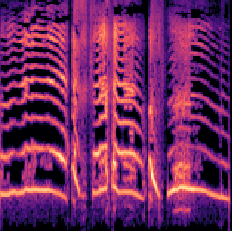
Sound class: Baby cry